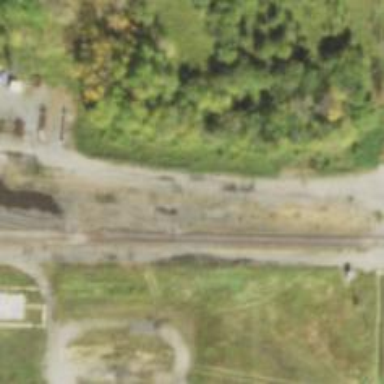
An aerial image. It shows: Railway siding with rails.